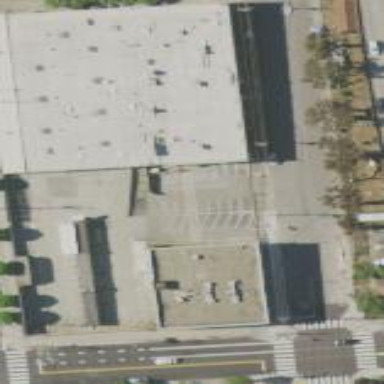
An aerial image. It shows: Paved parking area.